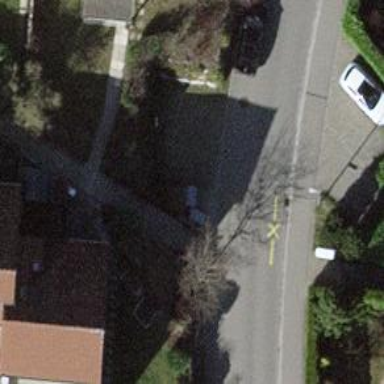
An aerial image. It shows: Set of steps on the road.